Field crop: tomato
Growth stage: 1
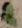
Species: solanum